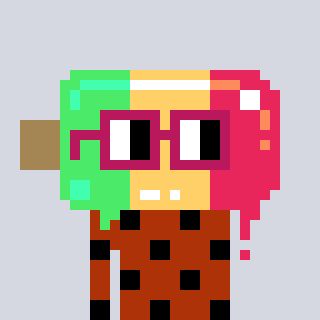
a pixel art character with square dark red glasses, a icepop-shaped head and a hotbrown-colored body on a cool background